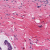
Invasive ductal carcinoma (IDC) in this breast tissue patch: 0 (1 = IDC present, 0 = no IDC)